Interaction volume radius: 5 \u00c5
Interaction volume height: 40 \u00c5
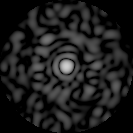
Disorder parameter: 0.839